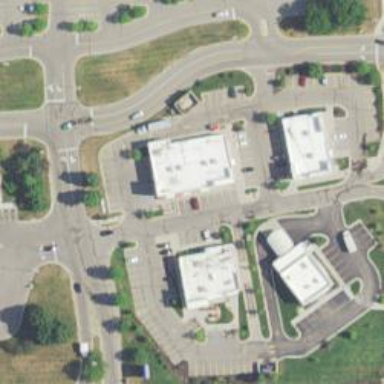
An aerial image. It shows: Post office.